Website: bh-photo
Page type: customer-info-address
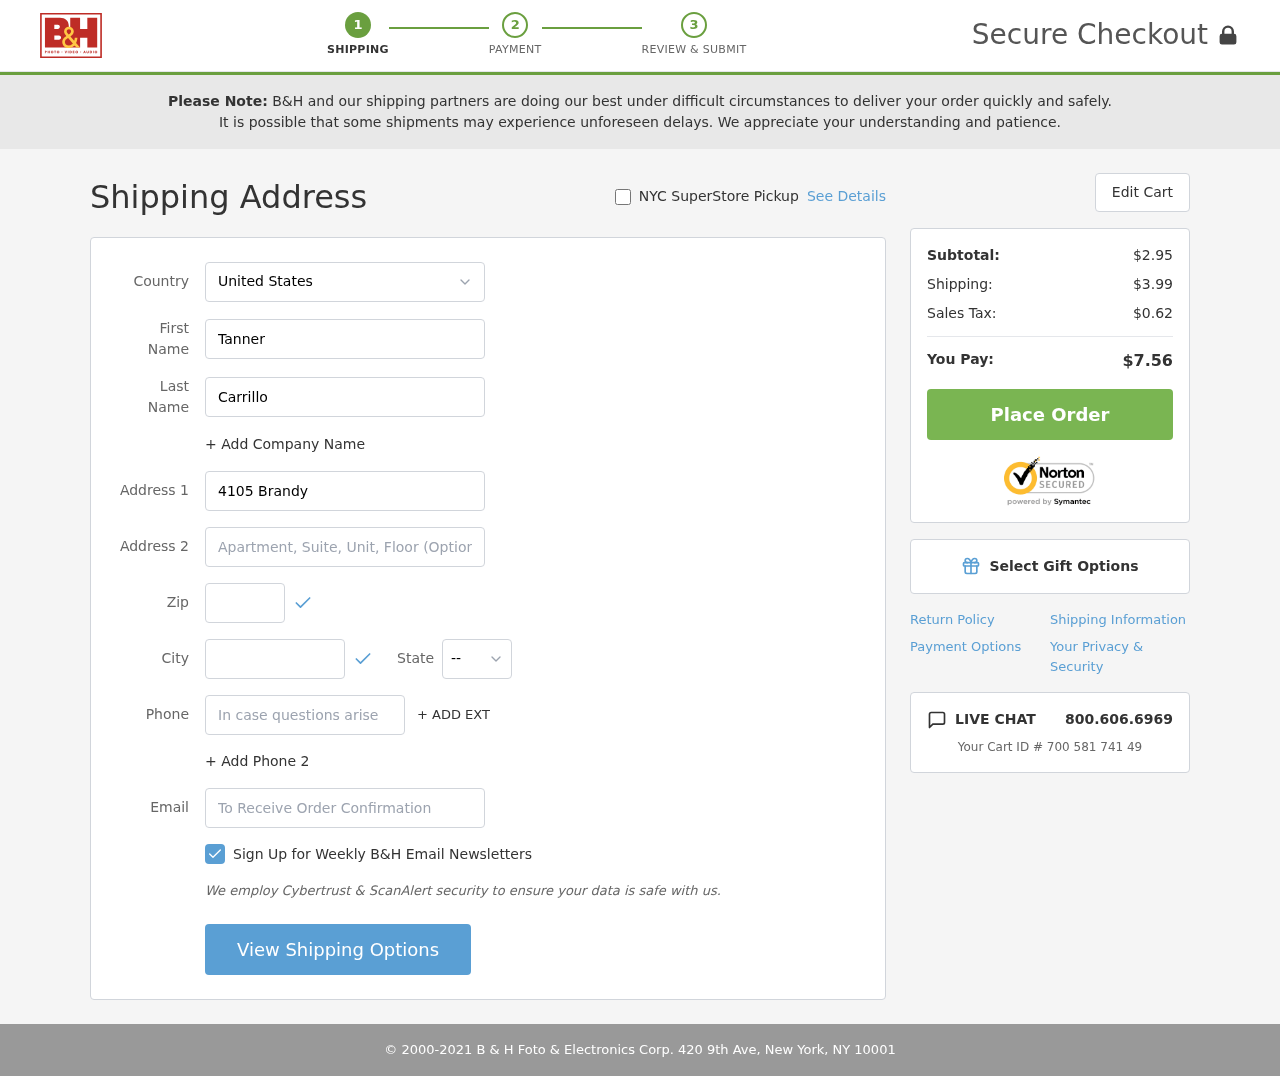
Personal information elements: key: PII_CITY
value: Port Jacob
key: PII_COUNTRY
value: United States
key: PII_EMAIL
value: tanner_carrillo@yahoo.com
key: PII_FIRSTNAME
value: Tanner
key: PII_LASTNAME
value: Carrillo
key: PII_PHONE
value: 9548410276
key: PII_POSTCODE
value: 08409
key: PII_STATE_ABBR
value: GA
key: PII_STREET
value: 4105 Brandy Manors
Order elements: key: ORDER_SUBTOTAL
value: $2.95
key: ORDER_SHIPPING_COST
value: $3.99
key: ORDER_TAX
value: $0.62
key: ORDER_TOTAL
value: $7.56
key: ORDER_ID
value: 700 581 741 49